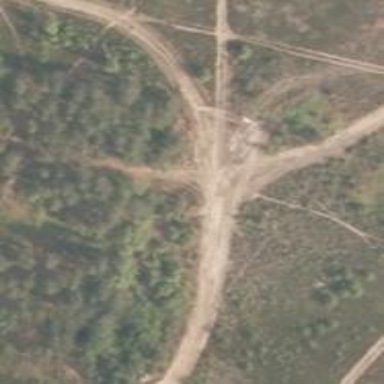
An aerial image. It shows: Nordic path road.